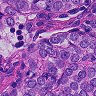
Metastatic tissue present: yes